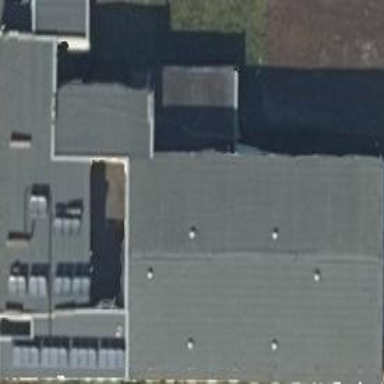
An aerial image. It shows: School building.